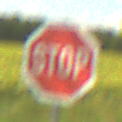
Verkehrszeichen: Stop
Umgebung: Outdoor, RoadRail
Tageszeit: Midday
Wetter: PartlyCloudy
Licht: Natural
Jahreszeit: NotSpecified
Kontrast: HighContrast